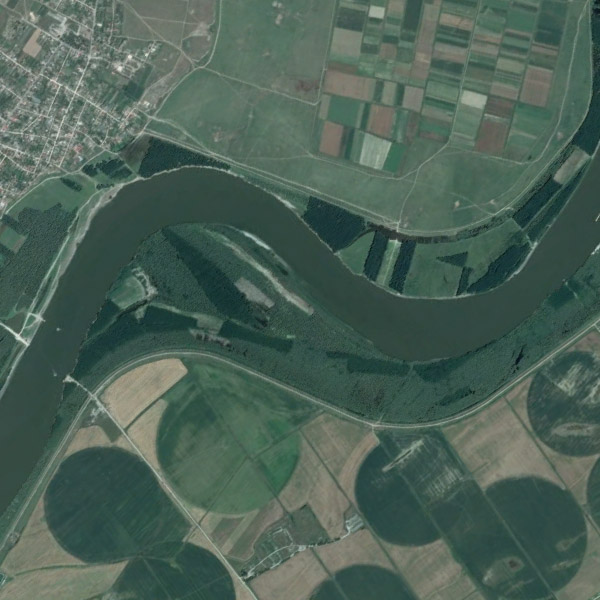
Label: River